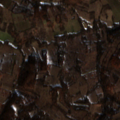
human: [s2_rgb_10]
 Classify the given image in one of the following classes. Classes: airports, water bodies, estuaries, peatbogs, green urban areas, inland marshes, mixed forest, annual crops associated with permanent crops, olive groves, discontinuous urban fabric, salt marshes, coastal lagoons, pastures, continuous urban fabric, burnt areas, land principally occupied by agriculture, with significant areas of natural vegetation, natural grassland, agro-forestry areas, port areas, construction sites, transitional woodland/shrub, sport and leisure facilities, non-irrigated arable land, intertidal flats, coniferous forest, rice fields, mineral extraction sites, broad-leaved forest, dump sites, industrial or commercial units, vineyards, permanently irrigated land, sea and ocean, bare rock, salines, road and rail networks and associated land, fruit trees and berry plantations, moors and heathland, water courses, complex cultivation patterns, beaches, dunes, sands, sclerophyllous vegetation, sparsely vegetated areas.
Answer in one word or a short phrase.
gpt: vineyards, complex cultivation patterns, land principally occupied by agriculture, with significant areas of natural vegetation, broad-leaved forest